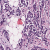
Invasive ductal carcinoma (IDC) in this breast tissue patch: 1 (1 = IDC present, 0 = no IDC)